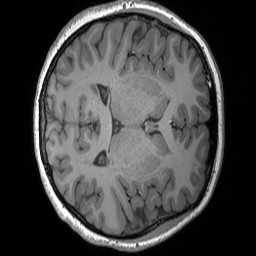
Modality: T1w
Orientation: axial
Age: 20
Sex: female
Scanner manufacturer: siemens
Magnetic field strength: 3 T
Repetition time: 1.9 s
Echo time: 0.00302 s